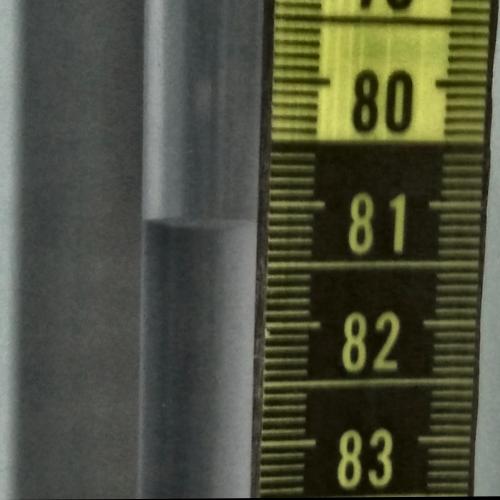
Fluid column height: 81.2 cm